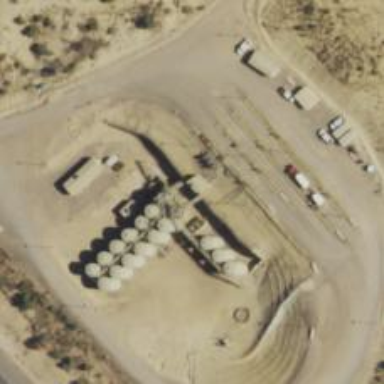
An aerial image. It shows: Storage tank that is man-made.